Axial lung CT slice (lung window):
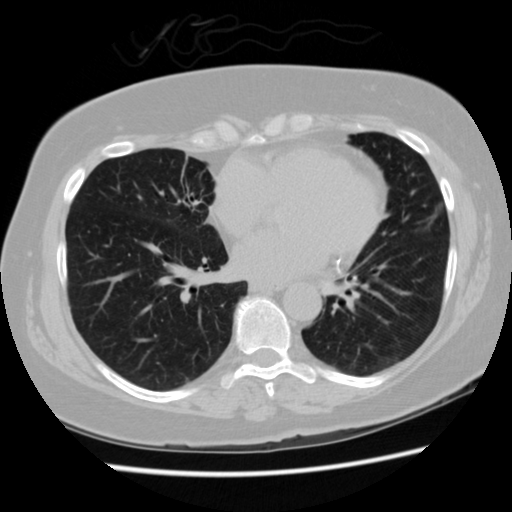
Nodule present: no